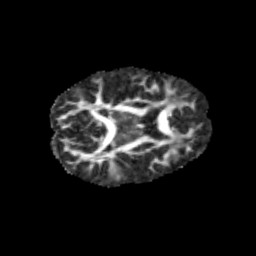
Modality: FA
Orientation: axial
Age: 9
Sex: male
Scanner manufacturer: siemens
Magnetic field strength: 3 T
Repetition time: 3.8 s
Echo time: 0.07 s